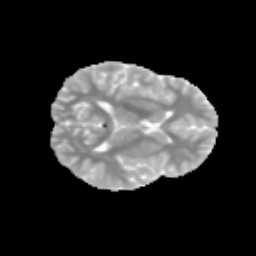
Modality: MD
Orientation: axial
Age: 13
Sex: female
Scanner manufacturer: siemens
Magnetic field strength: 3 T
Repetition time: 3.8 s
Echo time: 0.07 s